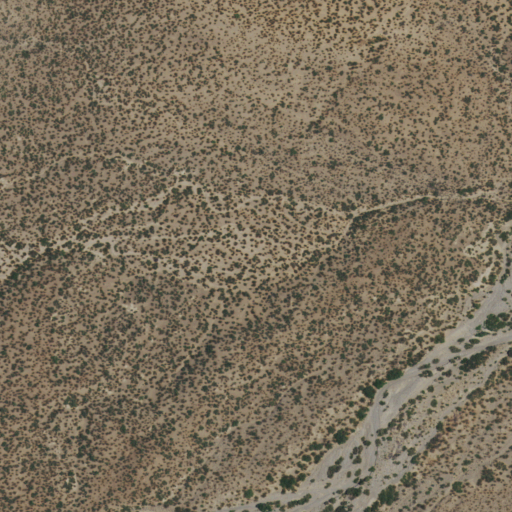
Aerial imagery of valley in New Mexico named Lost Man Canyon containing shrub and grassland